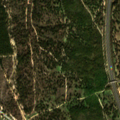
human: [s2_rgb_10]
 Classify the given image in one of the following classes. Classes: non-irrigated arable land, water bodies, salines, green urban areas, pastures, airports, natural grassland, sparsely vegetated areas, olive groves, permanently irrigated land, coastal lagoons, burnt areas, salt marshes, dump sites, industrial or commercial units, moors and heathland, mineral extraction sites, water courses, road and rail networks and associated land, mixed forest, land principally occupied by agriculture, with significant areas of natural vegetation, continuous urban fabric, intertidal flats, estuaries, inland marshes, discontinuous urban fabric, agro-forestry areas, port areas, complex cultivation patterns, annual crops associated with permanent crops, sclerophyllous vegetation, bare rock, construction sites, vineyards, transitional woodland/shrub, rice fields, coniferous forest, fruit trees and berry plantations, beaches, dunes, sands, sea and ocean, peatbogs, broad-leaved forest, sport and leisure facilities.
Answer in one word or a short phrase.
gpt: agro-forestry areas, broad-leaved forest, coniferous forest, transitional woodland/shrub